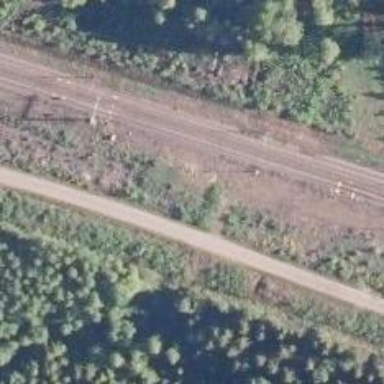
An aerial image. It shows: Siding railway line with electrified contact line for the trains.